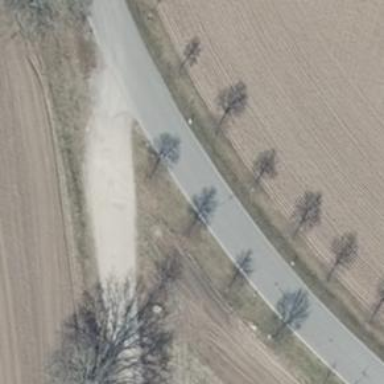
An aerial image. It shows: Tertiary road with asphalt surface.